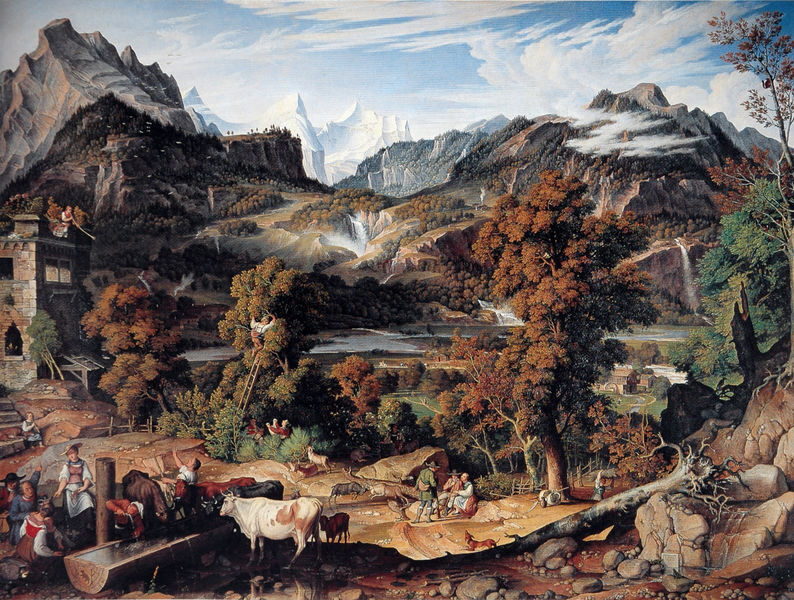
Titel: Das Haslital bei Meiringen
Künstler: Joseph Anton Koch
Standort: Innsbruck
Institution: Tiroler Landesmuseum Ferdinandeum
Schlagwörter: baum, berg, blau, felsen, gemälde, himmel, laub, mann, wasser, wolken, bäume, fluss, frauen, grün, landschaft, menschen, ocker, see, sitzen, stadt, braun, bunt, fenster, frau, grau, hell, hintergrund, kleid, kleider, männer, schwarz, vordergrund, weiss, eis, gebäude, haus, hund, rot, schnee, tier, tiere, weg, wolke, zaun, leute, malerei, trinken, mensch, stein, steine, baumstamm, felder, horizont, hügel, kühe, natur, stamm, vieh, weite, busch, büsche, gewässer, drei, kind, renaissance, tal, wald, wasserfall, arbeit, bauern, brunnen, genre, landleben, engel, pflücken, naturalismus, zwei, arbeiten, berge, fels, gebirge, gipfel, gletscher, dorf, luftperspektive, nebel, herde, kuh, steil, bauernhof, herbst, hof, idylle, rast, figuren, romantik, leiter, stämme, treppe, bauer, ruine, rinder, burg, wurzel, bergspitze, fütterung, tracht, leben, wurzeln, roden, trog, tränke, frühstück, tränken, tirol, ochse, hirten, eins, kalb, hochnebel, quelle, stumpen, bääume, wasserfälle, schne, wurzelballen, r, scnee